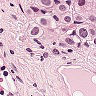
Metastatic tissue present: yes